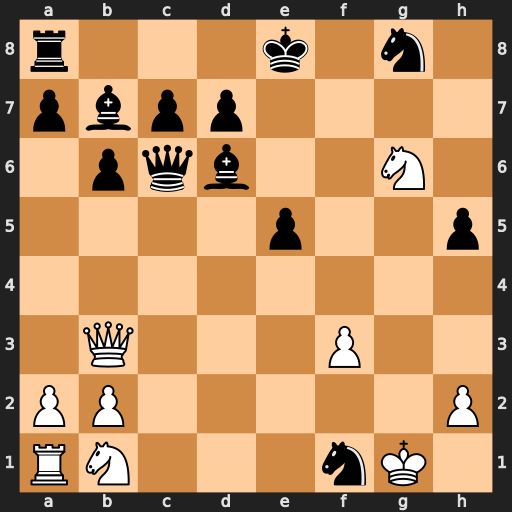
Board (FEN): r3k1n1/pbpp4/1pqb2N1/4p2p/8/1Q3P2/PP5P/RN3nK1
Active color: w
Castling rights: q
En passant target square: -
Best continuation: Qxg8+ Bf8 Qxf8#